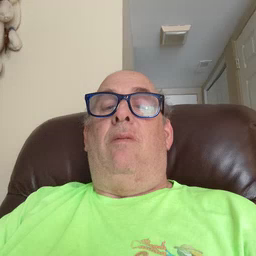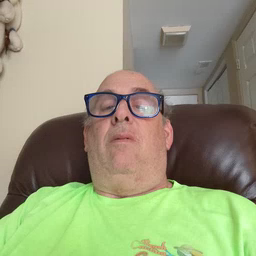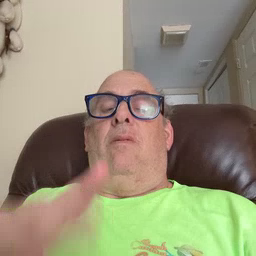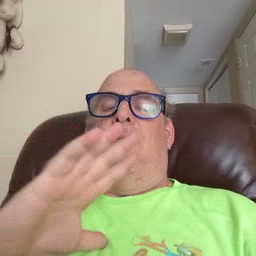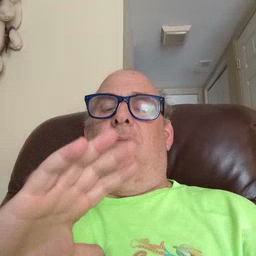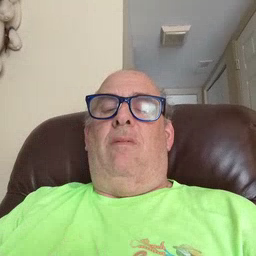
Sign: fine